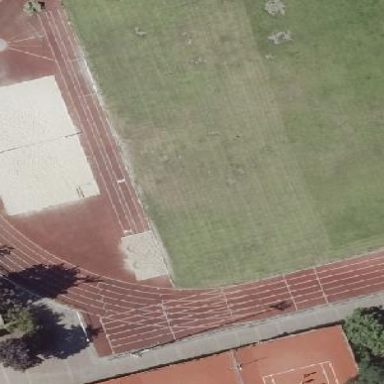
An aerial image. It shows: Long jump pitch for sports and leisure activities.